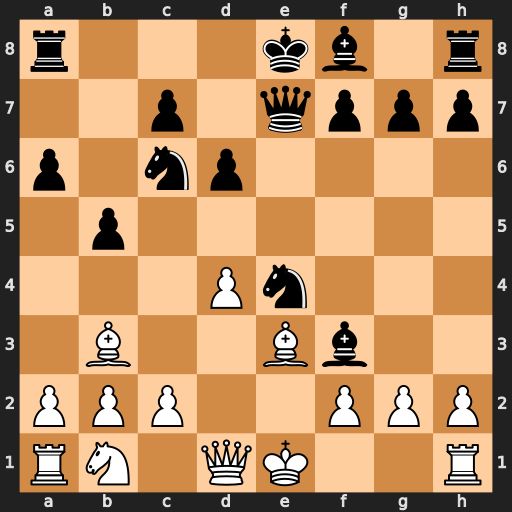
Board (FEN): r3kb1r/2p1qppp/p1np4/1p6/3Pn3/1B2Bb2/PPP2PPP/RN1QK2R
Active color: w
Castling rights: KQkq
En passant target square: -
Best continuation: Qxf3 Nxd4 Bxd4